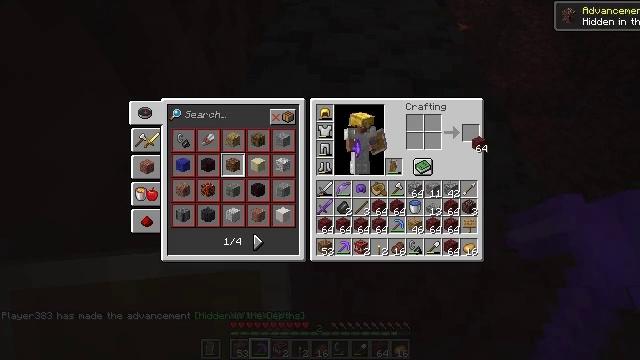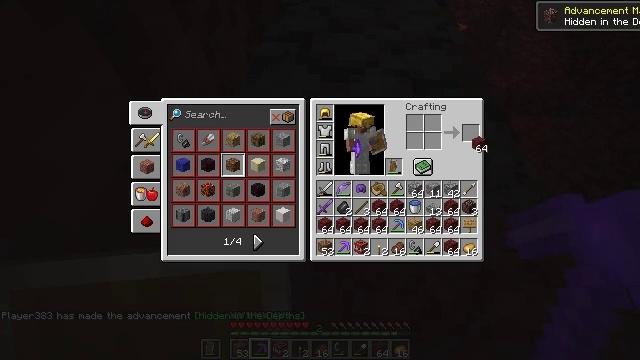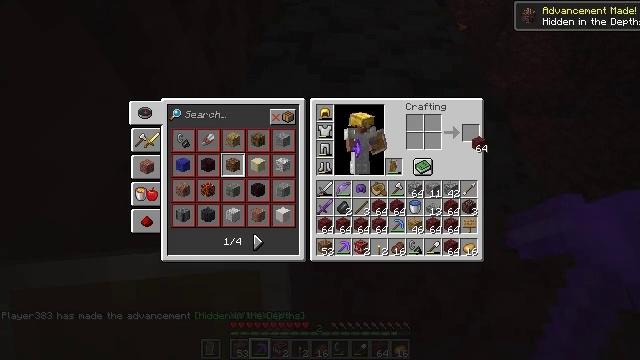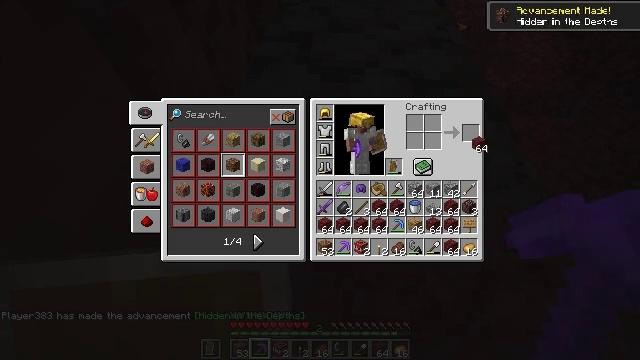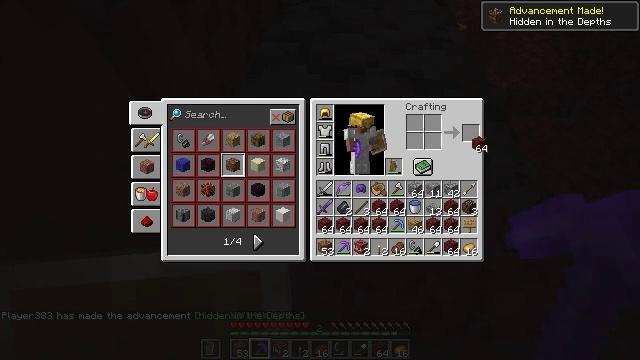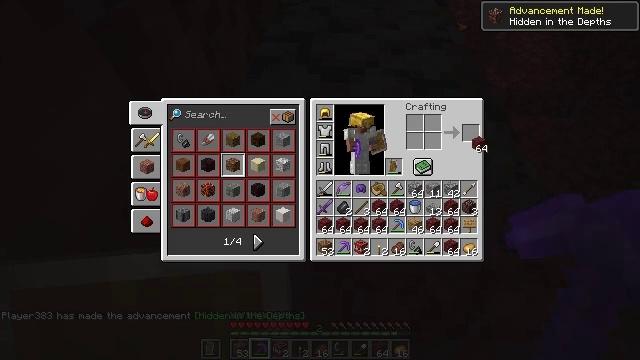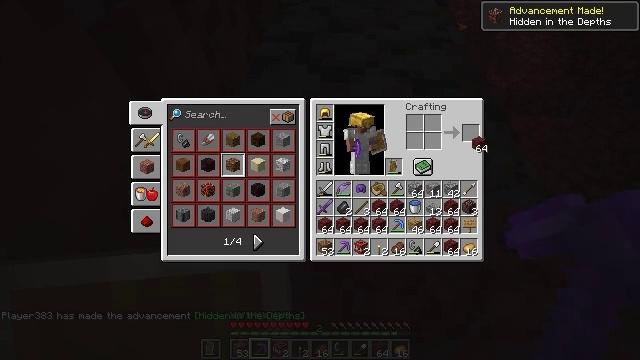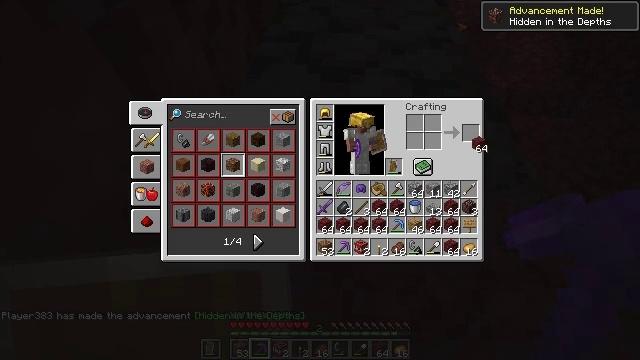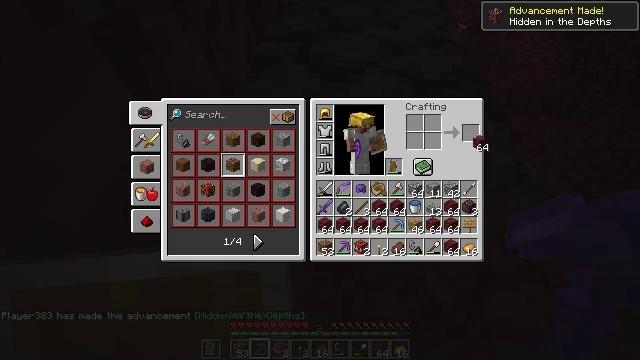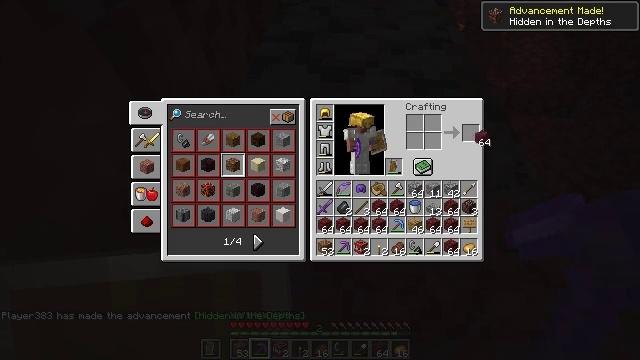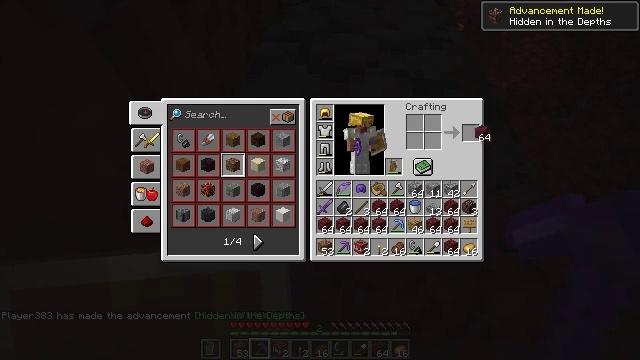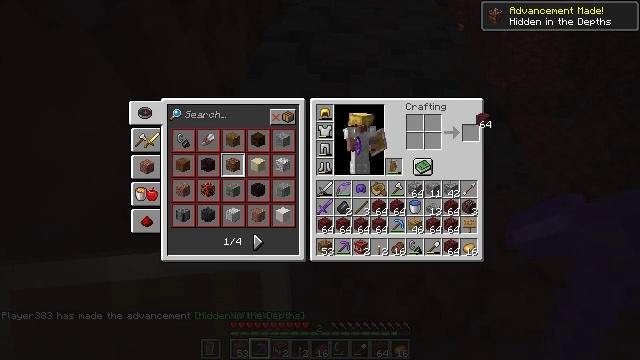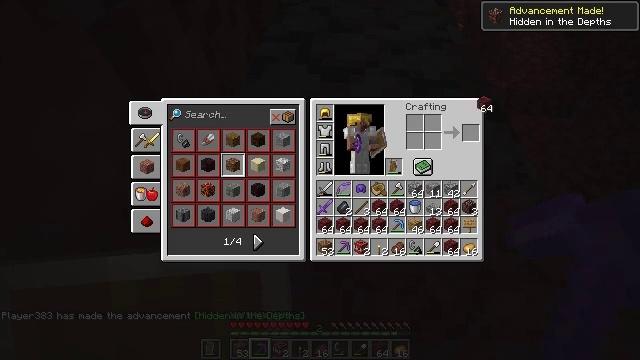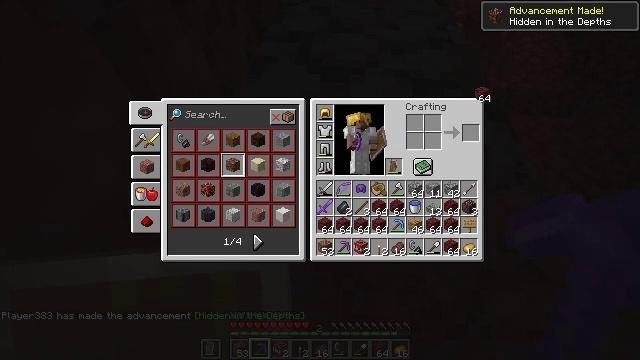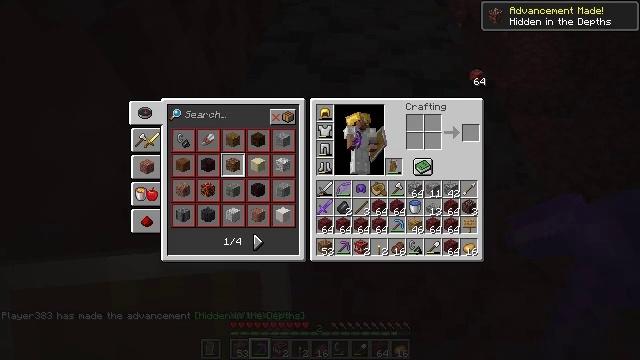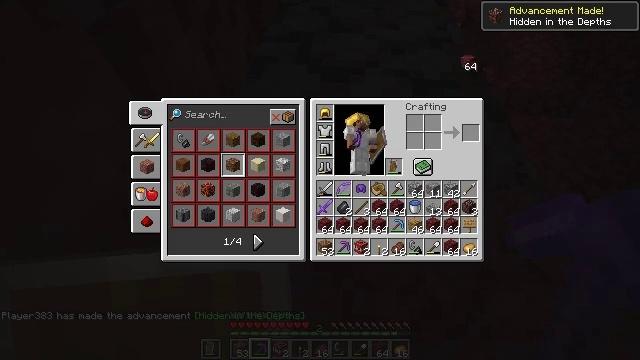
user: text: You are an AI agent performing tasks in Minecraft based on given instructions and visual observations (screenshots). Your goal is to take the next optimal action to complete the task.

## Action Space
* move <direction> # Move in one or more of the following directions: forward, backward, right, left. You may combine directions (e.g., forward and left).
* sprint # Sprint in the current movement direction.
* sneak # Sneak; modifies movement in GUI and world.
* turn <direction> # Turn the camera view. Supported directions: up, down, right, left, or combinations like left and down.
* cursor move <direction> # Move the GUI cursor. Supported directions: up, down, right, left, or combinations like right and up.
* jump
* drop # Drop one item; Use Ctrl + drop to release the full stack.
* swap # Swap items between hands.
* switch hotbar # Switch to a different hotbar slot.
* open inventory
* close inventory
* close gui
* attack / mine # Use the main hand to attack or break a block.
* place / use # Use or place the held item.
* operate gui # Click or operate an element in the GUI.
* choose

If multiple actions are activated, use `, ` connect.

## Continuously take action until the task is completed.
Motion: motion action
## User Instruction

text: Drop a netherrack.
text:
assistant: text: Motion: no_op
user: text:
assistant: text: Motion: no_op
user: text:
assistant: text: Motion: no_op
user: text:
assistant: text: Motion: no_op
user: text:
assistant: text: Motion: no_op
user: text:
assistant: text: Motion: no_op
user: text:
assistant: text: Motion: no_op
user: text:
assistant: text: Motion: no_op
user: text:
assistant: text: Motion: no_op
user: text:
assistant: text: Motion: no_op
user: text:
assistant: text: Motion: turn up
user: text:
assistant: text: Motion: turn up
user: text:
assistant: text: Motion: turn up
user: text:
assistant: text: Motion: turn up
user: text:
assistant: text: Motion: turn left and up
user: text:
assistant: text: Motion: turn left and up
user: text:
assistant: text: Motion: no_op
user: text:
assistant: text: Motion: turn left and up
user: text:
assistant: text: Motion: no_op
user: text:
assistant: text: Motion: no_op
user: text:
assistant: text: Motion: no_op
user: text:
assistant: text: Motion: no_op
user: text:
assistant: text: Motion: no_op
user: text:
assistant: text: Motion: no_op
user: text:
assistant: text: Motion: no_op
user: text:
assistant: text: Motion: no_op
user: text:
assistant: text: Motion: no_op
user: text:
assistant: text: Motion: no_op
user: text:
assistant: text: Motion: no_op
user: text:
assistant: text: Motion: no_op